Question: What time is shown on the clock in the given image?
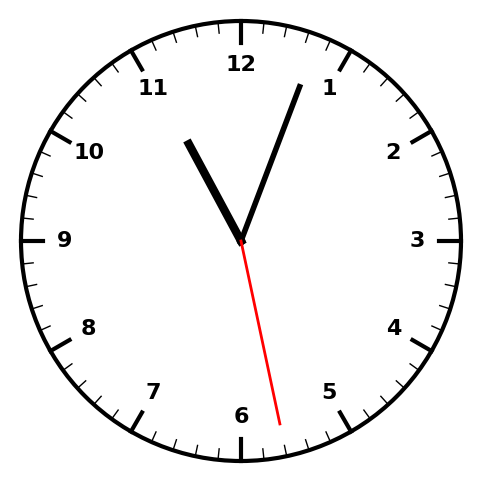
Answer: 11:03:28